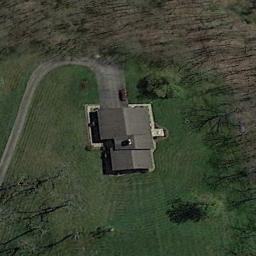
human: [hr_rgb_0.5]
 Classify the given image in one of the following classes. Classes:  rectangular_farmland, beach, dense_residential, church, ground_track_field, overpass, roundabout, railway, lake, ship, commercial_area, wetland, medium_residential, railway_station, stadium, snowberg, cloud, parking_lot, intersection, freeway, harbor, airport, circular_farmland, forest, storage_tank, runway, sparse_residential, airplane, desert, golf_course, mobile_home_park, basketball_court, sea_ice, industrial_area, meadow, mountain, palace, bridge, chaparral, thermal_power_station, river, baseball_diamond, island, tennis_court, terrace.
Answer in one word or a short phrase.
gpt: sparse_residential